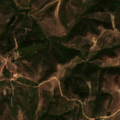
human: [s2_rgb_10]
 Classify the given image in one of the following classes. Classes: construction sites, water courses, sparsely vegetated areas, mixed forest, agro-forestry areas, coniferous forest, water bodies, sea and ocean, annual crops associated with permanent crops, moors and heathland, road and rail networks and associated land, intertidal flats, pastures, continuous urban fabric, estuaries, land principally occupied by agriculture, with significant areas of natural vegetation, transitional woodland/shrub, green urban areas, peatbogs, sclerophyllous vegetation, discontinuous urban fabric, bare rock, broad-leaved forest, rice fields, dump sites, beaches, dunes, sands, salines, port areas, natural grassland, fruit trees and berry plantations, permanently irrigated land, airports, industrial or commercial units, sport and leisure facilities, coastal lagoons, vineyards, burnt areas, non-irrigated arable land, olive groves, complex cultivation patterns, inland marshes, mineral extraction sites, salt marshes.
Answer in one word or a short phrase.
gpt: sclerophyllous vegetation, transitional woodland/shrub